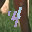
Label: 4